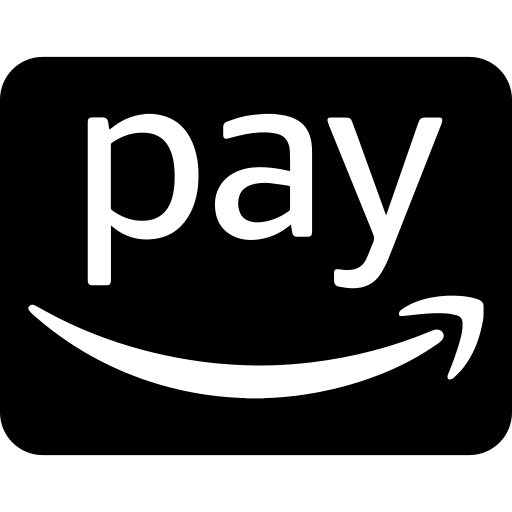
Tags: icon, FontAwesome, fa-icon, brand, cc, amazon, pay